Question: I have a pie chart showing the percentage of product sales from total revenue. The product names are too big, so they are abbreviated around the diagram, but in the legend the names should be full. Basically I just need to replace the labels in the legend. However, when creating a pie chart, I specify a list of labels from where the program should take them and the subsequent change of labels in the legend does not change anything.
data_names - Full names
data_names 2 - Abbreviated names
The labels=data_names command in plt.legend does not work.

'''
ax.pie(data_values, labels=data_names2, colors=colors, radius=5, center=(0, 0),
wedgeprops={"linewidth": 0.4, "edgecolor": "white"}, frame=True, rotatelabels=True)
plt.legend(
loc='best', bbox_to_anchor=(1, 0.92),labels=data_names)
'''
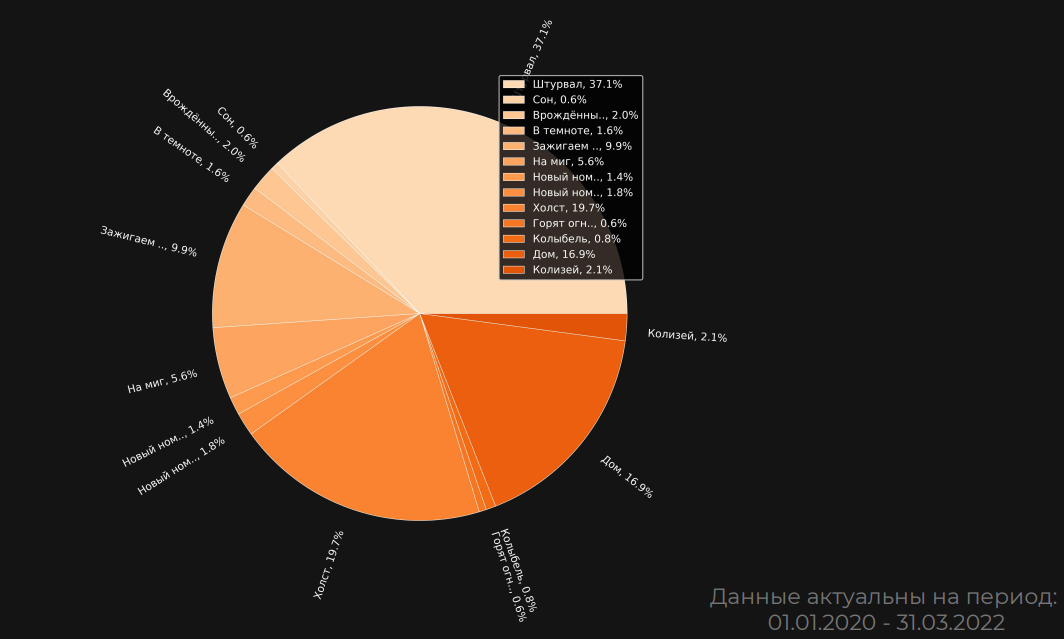
Answer: I found this link that might be helpful.
<URL>
Using their example, I created a simple pie chart.
'''
import matplotlib.pyplot as plt
plt.rcParams["figure.figsize"] = [7.50, 3.50]
plt.rcParams["figure.autolayout"] = True
labels = ['Walking', 'Talking', 'Sleeping', 'Working']
abbrevs = ['Walk', 'Talk', 'Sleep', 'Work'] # Abbreviations for the legend
sizes = [23, 45, 12, 20]
colors = ['red', 'blue', 'green', 'yellow']
patches, texts = plt.pie(sizes, colors=colors, shadow=True, labels = labels, startangle=90)
plt.legend(patches, abbrevs, loc="best")
plt.axis('equal')
plt.show()
'''
And that produced the pie chart with a legend with custom labels.
<URL>
Hope that helps.
Regards.